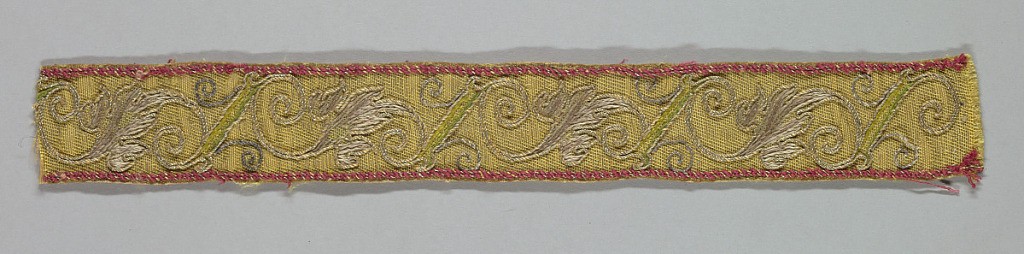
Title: Band
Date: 17th–18th century
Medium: silk and metal-wrapped threads Technique: couched-stitch embroidery
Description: Narrow yellow band with a red border on top and bottom embroidered with scrolling leaf forms using metal threads.